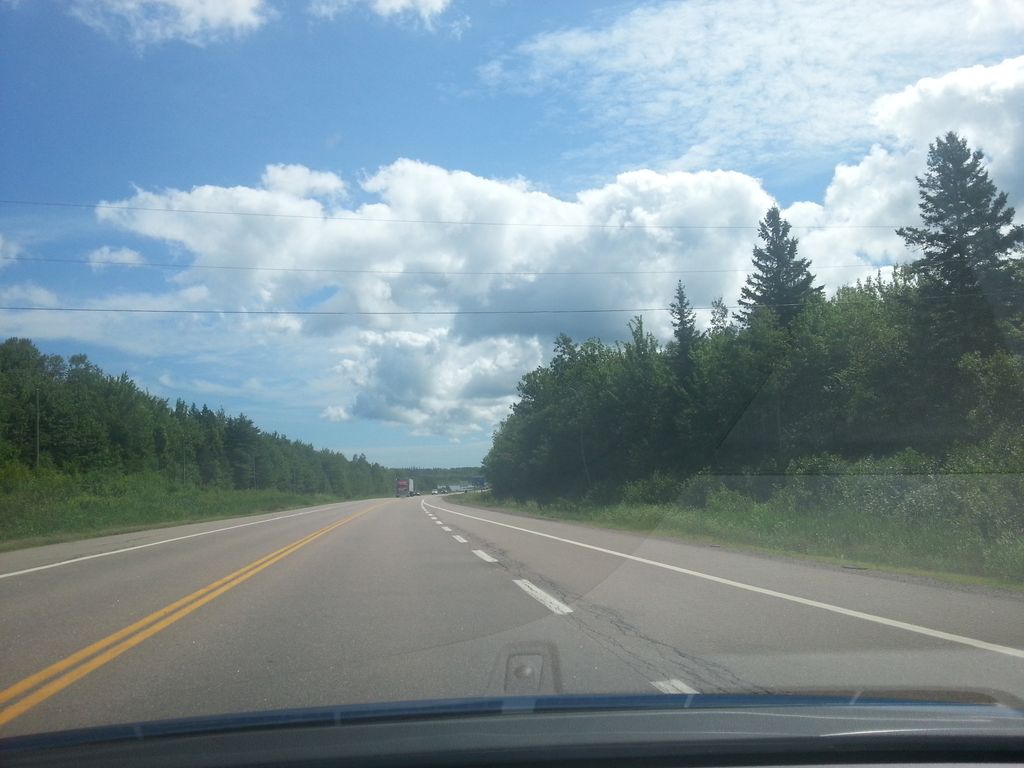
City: charlottetown